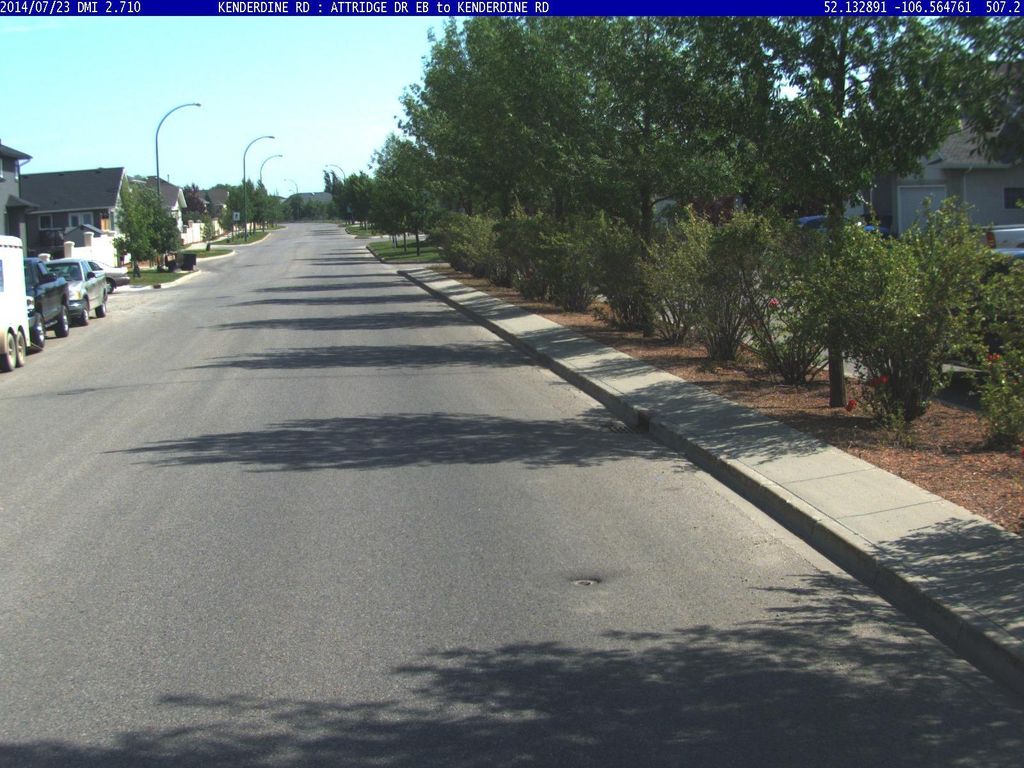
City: saskatoon